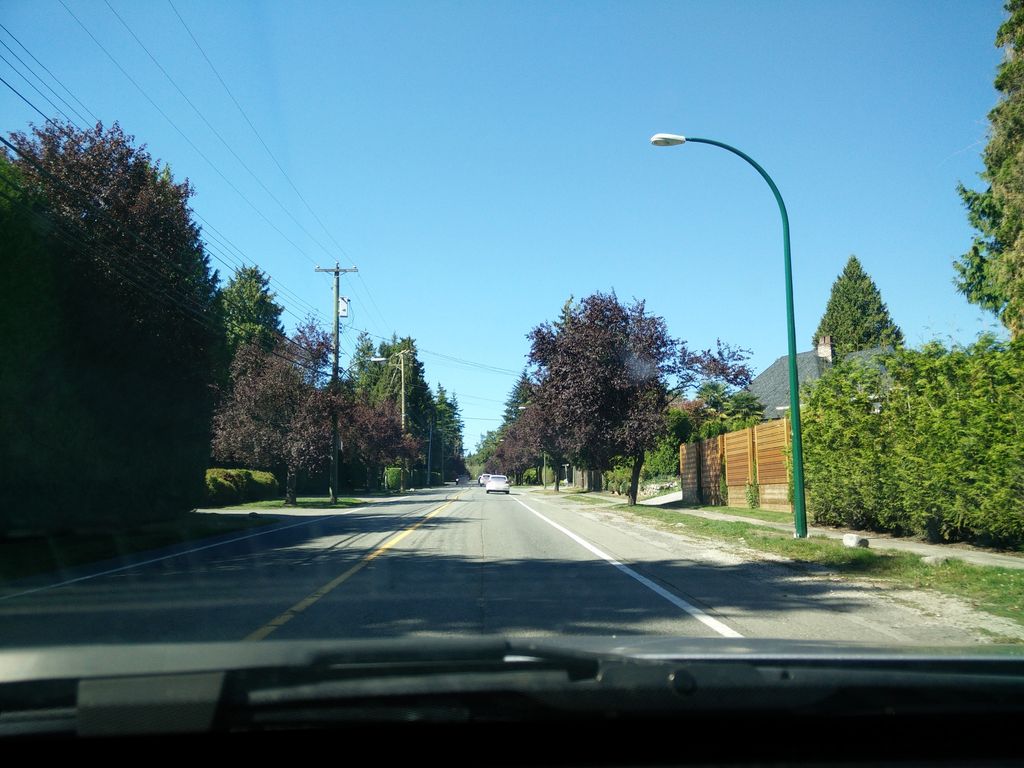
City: vancouver